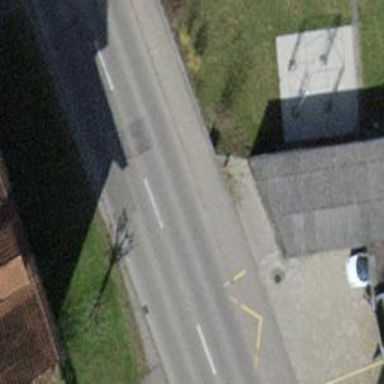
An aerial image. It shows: Bus stop with platform for public transport.